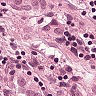
Metastatic tissue present: yes